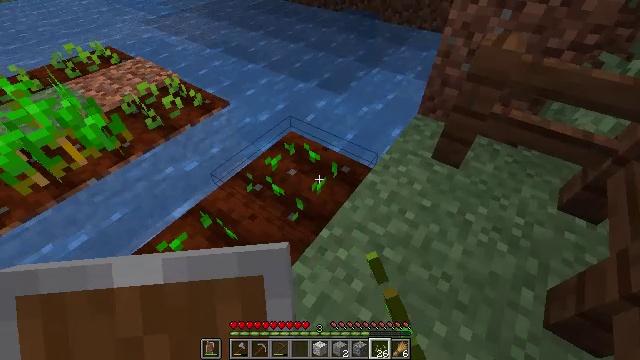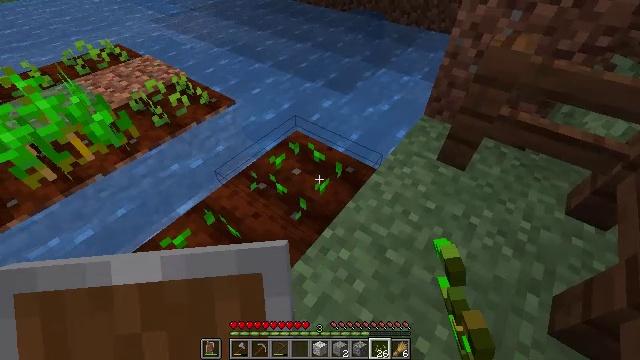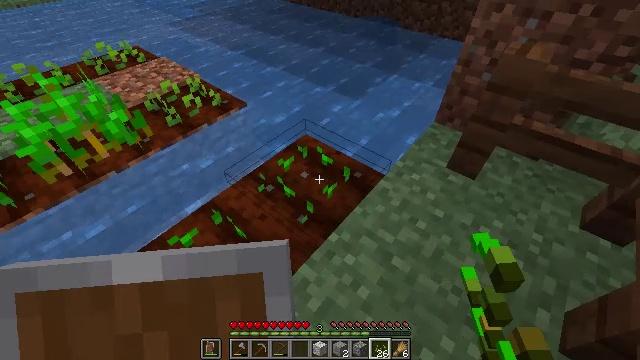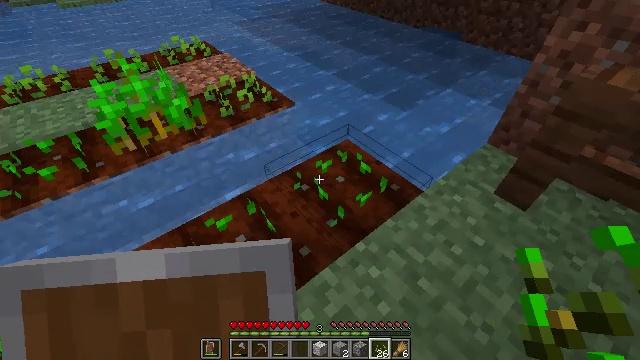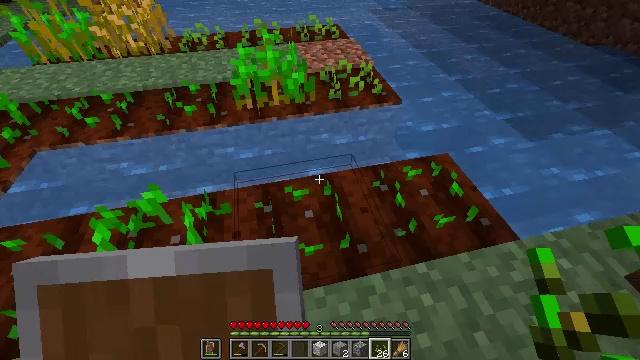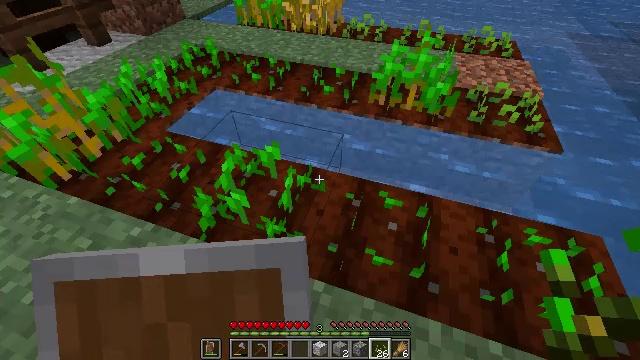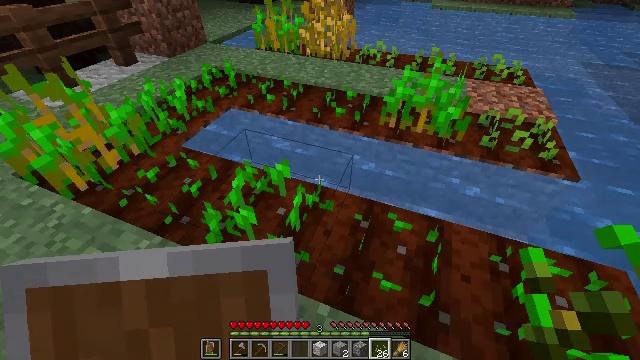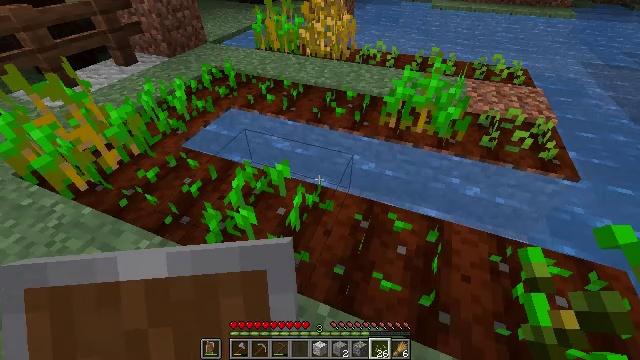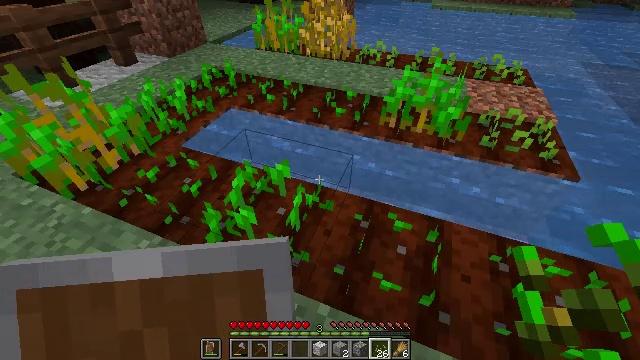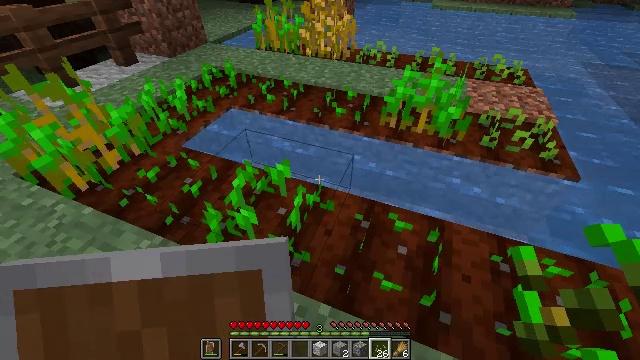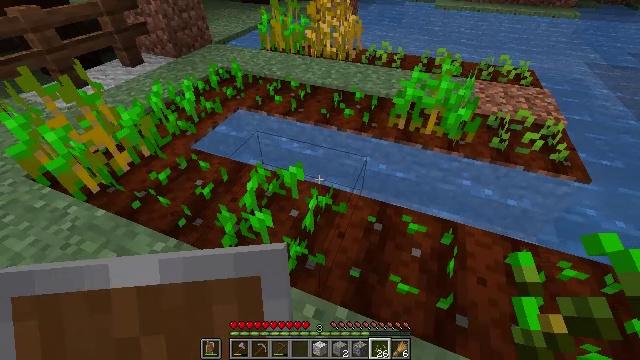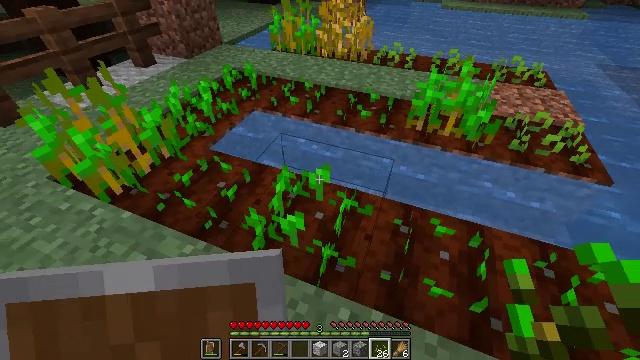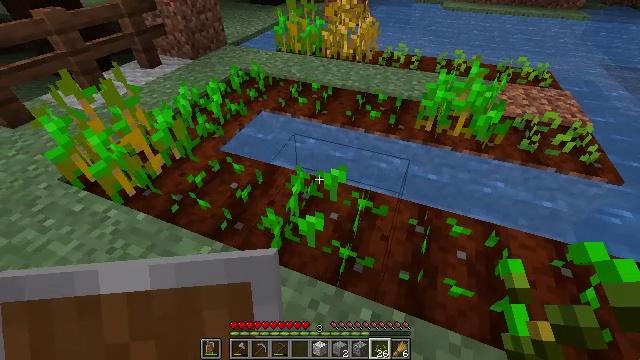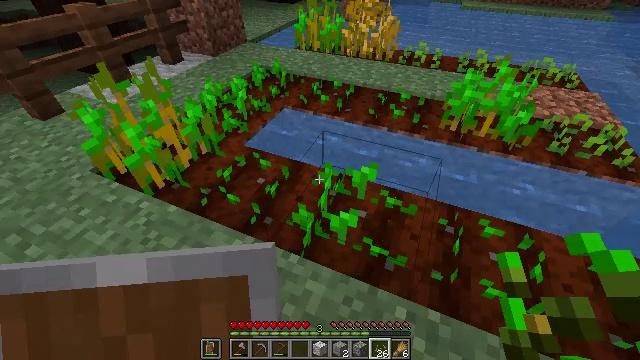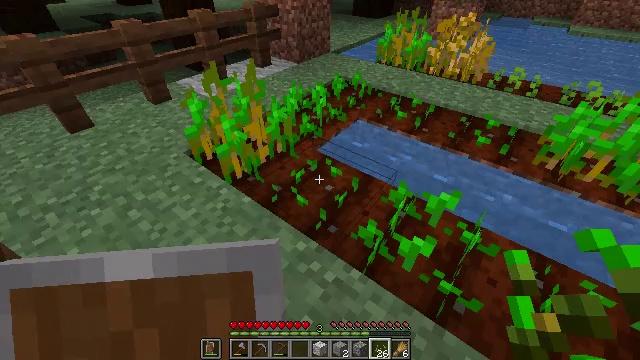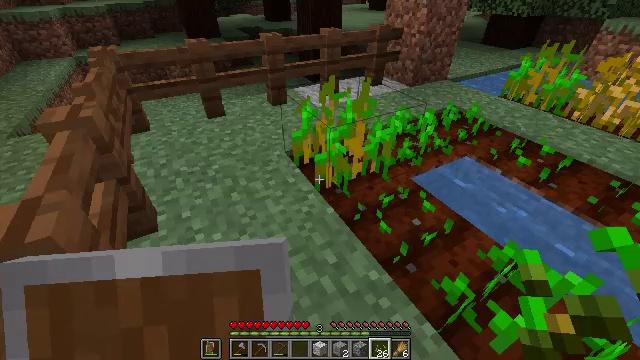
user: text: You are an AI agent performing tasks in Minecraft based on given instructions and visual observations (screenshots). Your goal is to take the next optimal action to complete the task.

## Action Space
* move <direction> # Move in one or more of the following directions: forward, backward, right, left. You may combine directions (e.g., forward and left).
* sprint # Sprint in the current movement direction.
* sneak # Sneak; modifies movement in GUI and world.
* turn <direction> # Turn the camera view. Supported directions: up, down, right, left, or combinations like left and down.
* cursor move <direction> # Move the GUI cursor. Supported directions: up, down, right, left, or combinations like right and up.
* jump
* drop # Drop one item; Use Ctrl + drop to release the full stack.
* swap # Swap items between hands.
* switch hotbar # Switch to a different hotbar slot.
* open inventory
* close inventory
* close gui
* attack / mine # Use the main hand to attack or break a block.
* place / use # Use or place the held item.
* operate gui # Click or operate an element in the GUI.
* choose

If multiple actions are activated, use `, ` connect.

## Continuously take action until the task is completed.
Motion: motion action
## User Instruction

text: Mine the sweet berry bush.
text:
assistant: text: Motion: turn left
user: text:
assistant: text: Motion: turn left
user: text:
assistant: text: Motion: turn left and up
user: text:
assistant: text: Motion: turn left and down
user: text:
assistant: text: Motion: turn left
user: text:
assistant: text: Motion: turn left and up
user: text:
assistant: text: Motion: no_op
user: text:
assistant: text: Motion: no_op
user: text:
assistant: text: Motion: move left
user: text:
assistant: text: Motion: move left
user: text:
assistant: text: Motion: move left
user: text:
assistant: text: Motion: move left
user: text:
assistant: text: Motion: move left, turn left
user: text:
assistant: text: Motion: turn left and up
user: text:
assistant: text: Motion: turn left and up
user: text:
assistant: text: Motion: turn left and down
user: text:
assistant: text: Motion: turn left
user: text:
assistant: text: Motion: turn right and up
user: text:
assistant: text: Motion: turn down, switch to hotbar 2
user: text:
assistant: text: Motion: switch to hotbar 2
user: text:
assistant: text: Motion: switch to hotbar 2
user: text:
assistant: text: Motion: no_op
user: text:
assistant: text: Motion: no_op
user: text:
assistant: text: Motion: no_op
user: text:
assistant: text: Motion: no_op
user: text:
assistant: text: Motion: no_op
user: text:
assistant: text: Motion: move right
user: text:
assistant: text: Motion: move right, turn left and down
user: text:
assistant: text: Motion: move right, turn left
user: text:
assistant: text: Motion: move right, turn left